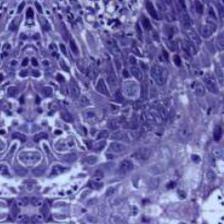
Diagnosis: Normal